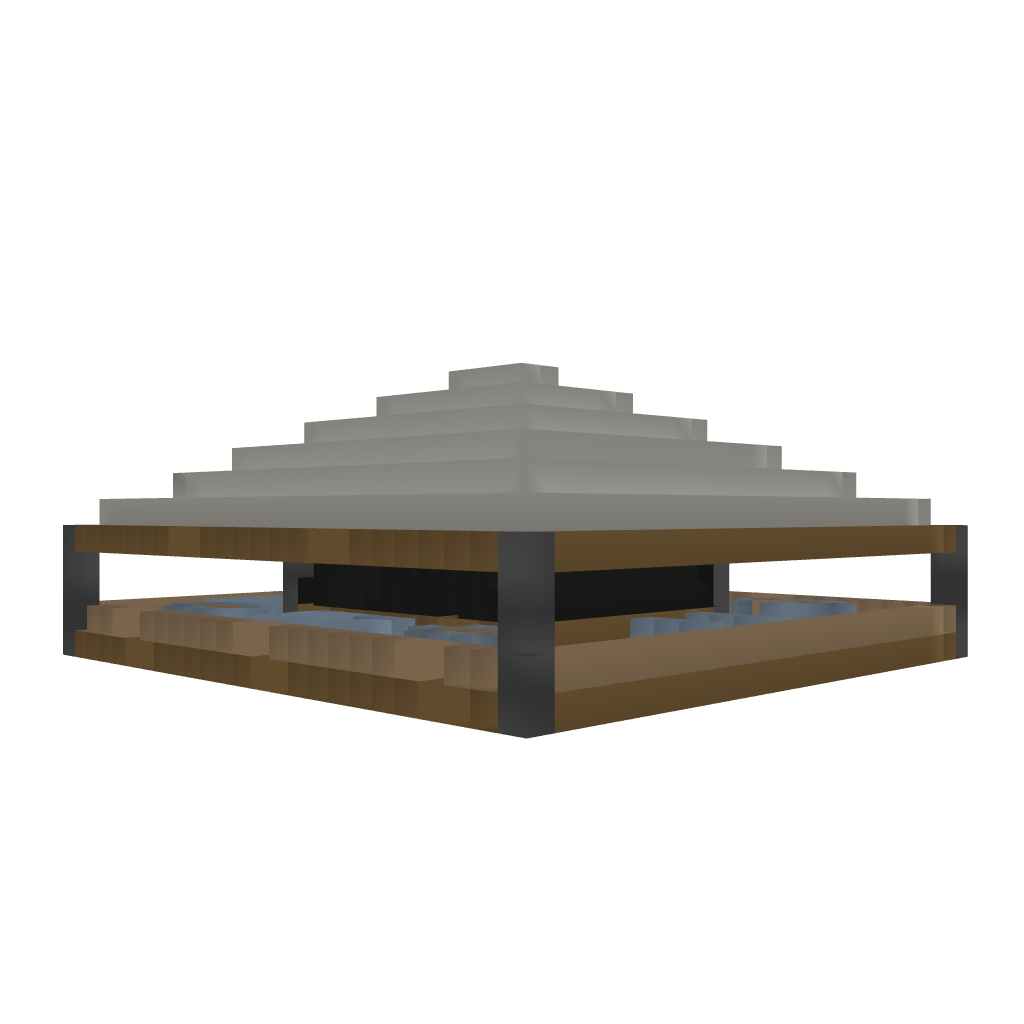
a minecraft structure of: Simple Restaurant